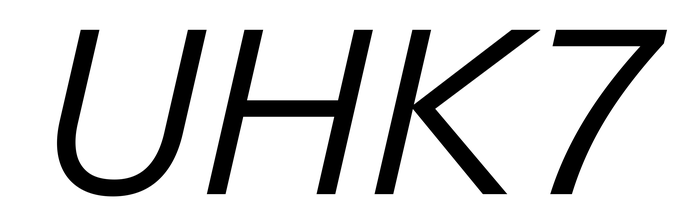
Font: InstrumentSans-Italic_Italic